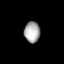
Tissue: lung
Cell type: Myeloid cells
Senescence score: 0.201
Nuclear area (px): 327
Mean DAPI intensity: 166.688